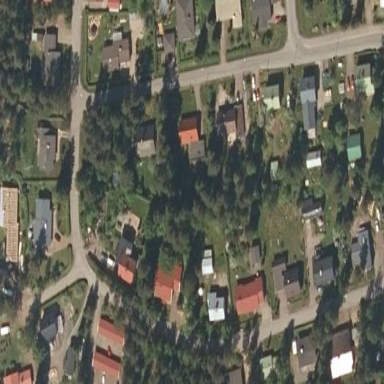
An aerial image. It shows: Residential area.